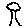
Label: tree